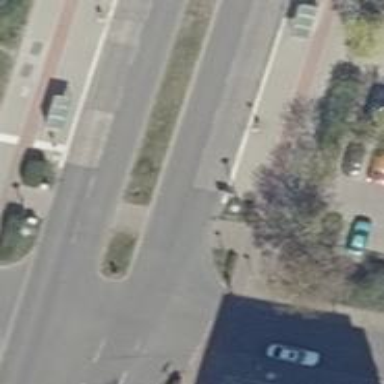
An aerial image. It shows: Traffic island located on footway.